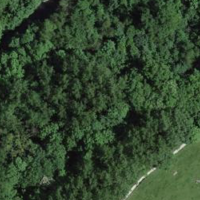
EUNIS habitat code: 41
Species observed at this site:
Chloris chloris